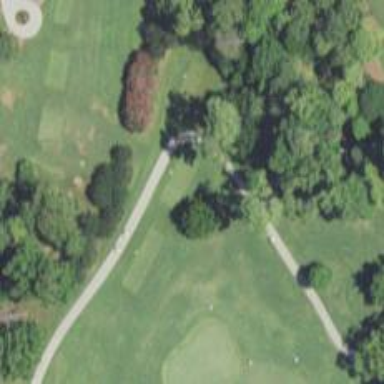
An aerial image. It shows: Pathway for golfing.